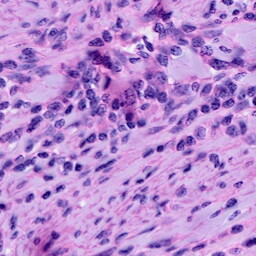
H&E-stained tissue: Cervix